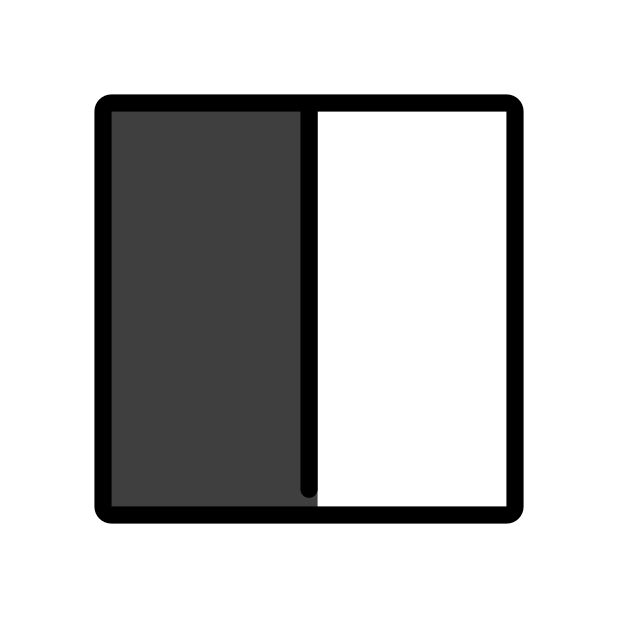
Emoji: ◧
Name: square with left half black
Unicode: 0x25e7